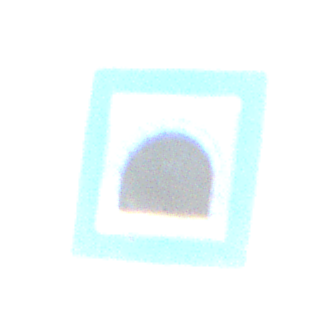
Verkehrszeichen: Tunnel
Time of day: Dawn
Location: Outdoor (Nature)
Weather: Clear
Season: NotSpecified
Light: Natural